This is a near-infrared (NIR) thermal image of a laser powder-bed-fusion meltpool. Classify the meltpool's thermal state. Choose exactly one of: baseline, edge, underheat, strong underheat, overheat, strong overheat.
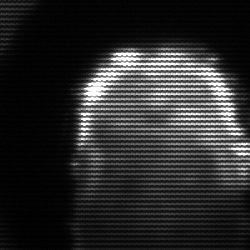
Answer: baseline